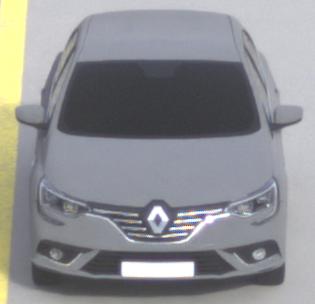
Make: Renault
Model: Mégane ENERGY TCe 100
Detailed model: Mégane (IV)
Model produced from: 2016/03
Model produced until: 2018/08
Doors: 5
Color: gray
Road condition: dry road
Daytime: morning or afternoon
Contrast: low contrast